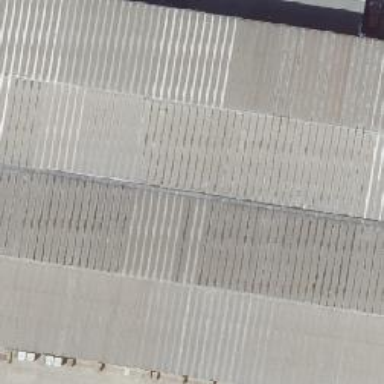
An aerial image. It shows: Commercial building with gabled roof.